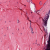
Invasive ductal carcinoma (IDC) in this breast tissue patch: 0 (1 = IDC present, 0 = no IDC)